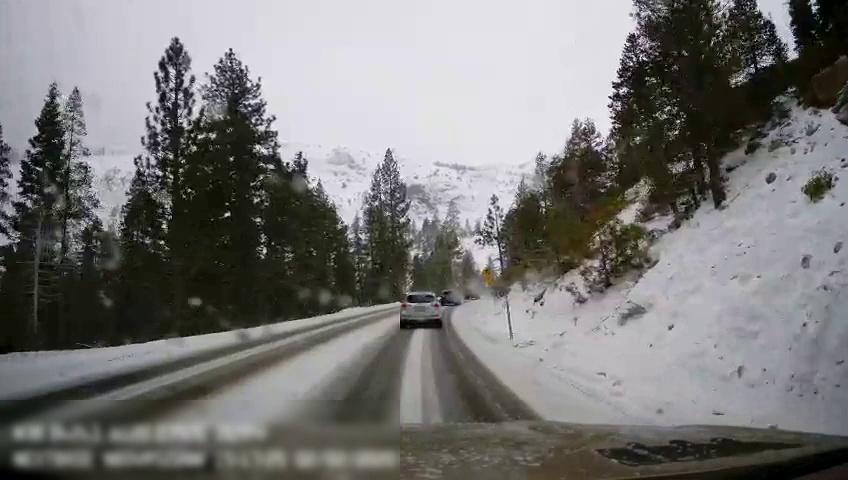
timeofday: Day
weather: Snowy
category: Drivable Space
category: Vehicles | Car
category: Vehicles | Car
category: Vehicles | Car
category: Traffic | Signs